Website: lowes
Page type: review-order
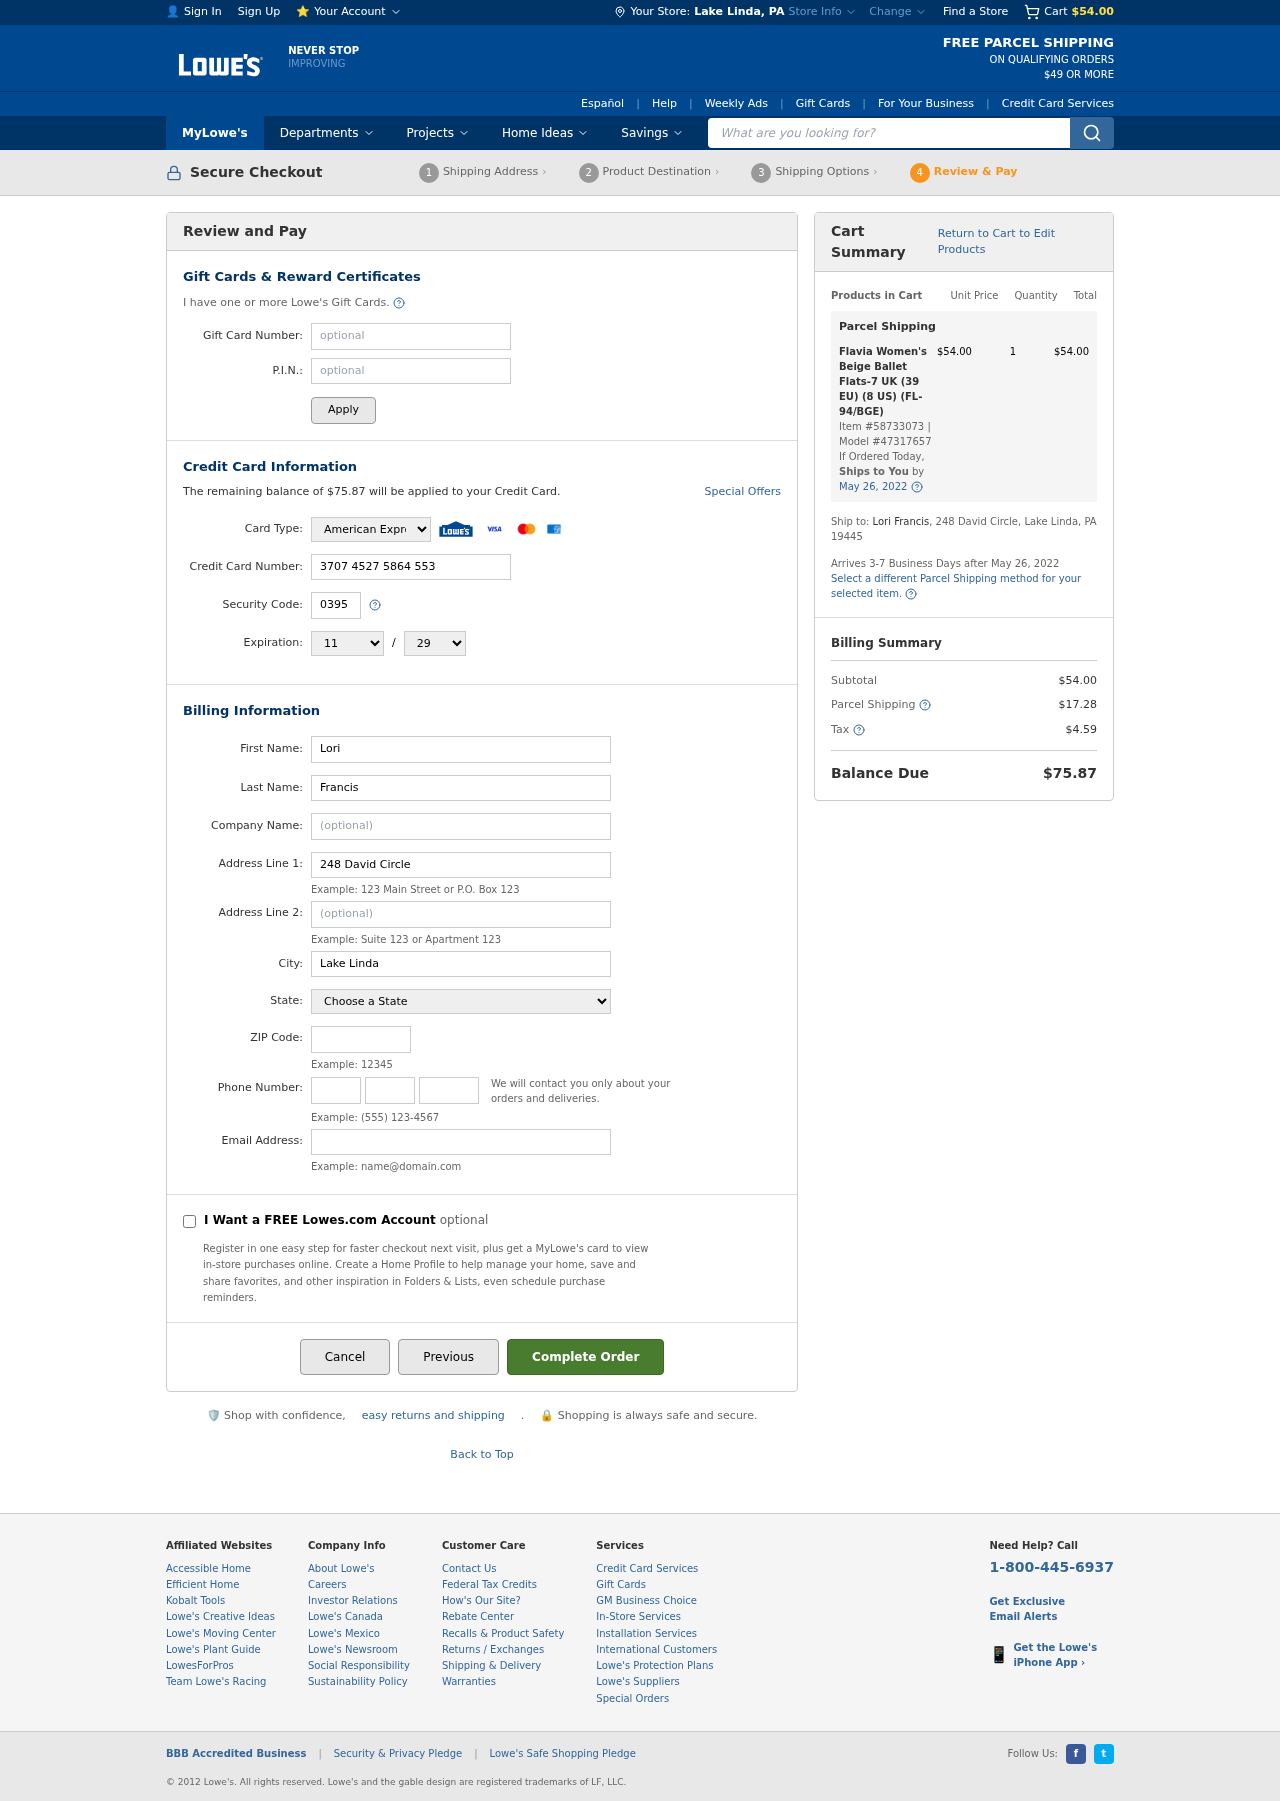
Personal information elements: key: PII_CARD_CVV
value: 0395
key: PII_CARD_EXPIRY_MONTH
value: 11
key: PII_CARD_EXPIRY_YEAR
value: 29
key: PII_CARD_NUMBER
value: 3707 4527 5864 553
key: PII_CARD_TYPE
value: American Express
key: PII_CITY
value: Lake Linda
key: PII_CITY_STATE
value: Lake Linda, PA
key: PII_EMAIL
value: lori_francis@yahoo.com
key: PII_FIRSTNAME
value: Lori
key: PII_LASTNAME
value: Francis
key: PII_PHONE_AREA
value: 395
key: PII_PHONE_PREFIX
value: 231
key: PII_PHONE_SUFFIX
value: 5426
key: PII_POSTCODE
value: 19445
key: PII_STATE
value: Pennsylvania
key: PII_STREET
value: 248 David Circle
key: PII_STREET2
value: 248 David Circle
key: PII_FULLNAME2
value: Lori Francis
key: PII_STATE_ABBR
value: PA
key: PII_POSTCODE_FULL
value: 19445
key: PII_CITY_STATE_ZIP
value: Lake Linda, PA 19445
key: PII_POSTCODE_NUMERIC
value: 19445
Product elements: key: PRODUCT1_NAME
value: Flavia Women's Beige Ballet Flats-7 UK (39 EU) (8 US) (FL-94/BGE)
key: PRODUCT1_PRICE
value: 54
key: PRODUCT1_QUANTITY
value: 1
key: PRODUCT1_ITEM_NUMBER
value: Item #58733073
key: PRODUCT1_MODEL_NUMBER
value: Model #47317657
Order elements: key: ORDER_SUBTOTAL
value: $54.00
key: ORDER_BALANCE_DUE
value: $75.87
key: ORDER_SHIPPING_DATE
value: May 26, 2022
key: ORDER_ITEM_TOTAL
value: $54.00
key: ORDER_SHIPPING_DATE2
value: May 26, 2022
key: ORDER_SHIPPING_COST
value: $17.28
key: ORDER_TAX
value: $4.59
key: ORDER_TOTAL
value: $75.87
Search elements: key: HEADER_SEARCH
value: What are you looking for?